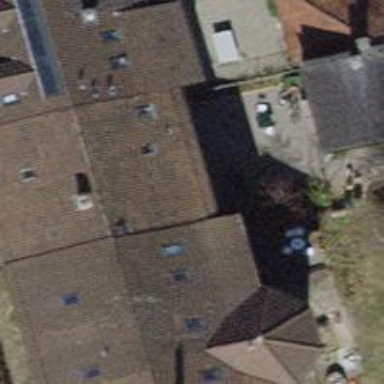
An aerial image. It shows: Gabled roof tile building made up of apartments.